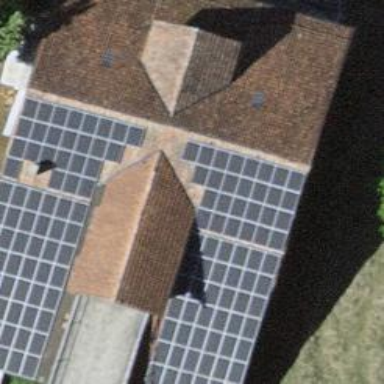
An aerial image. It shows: Solar power generator utilizing photovoltaic technology with solar photovoltaic panels.